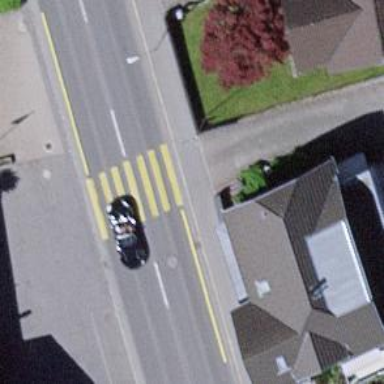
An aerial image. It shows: Marked zebra crossing on the road.